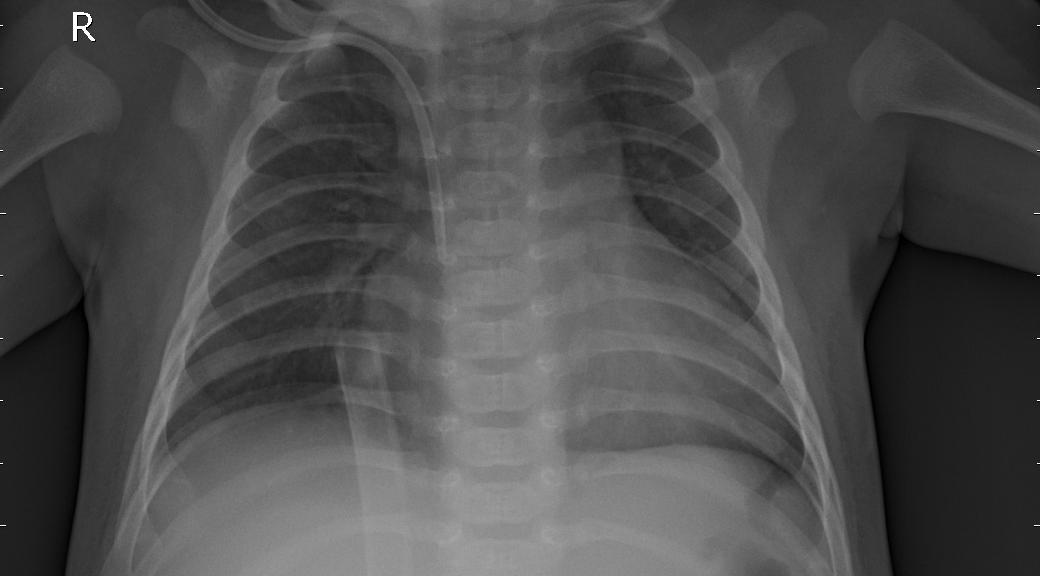
Diagnosis: PNEUMONIA